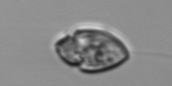
Label: Amphidinium